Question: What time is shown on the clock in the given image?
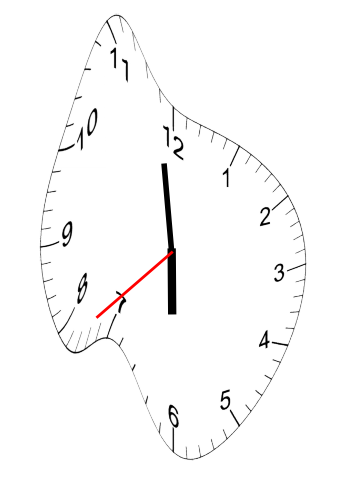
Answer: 05:58:38